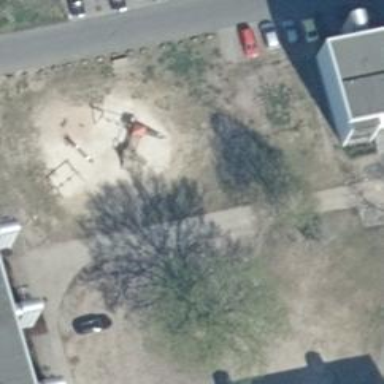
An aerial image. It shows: Playground area for leisure activities on the land.